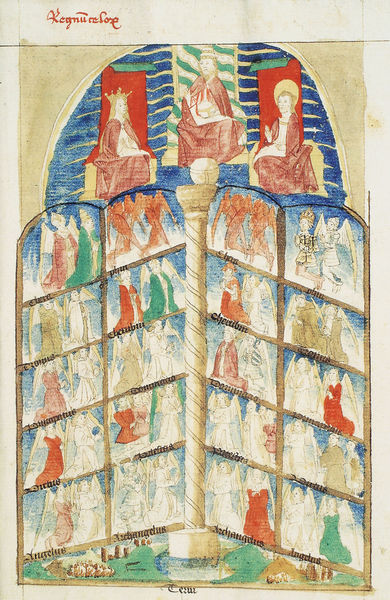
Titel: Miroir de la salvation humaine
Institution: Saint-Omer, Bibliothèque de l’agglomération
Schlagwörter: gott, himmel, wasser, frauen, menschen, see, bunt, männer, säule, säulen, zeichnung, wiese, bibel, krone, engel, dorf, könig, thron, buch, seite, text, beten, pergament, heiligenschein, mönch, königin, heilige, szenen, kästchen, dörfer, buchmalerei, stammbaum, untertanen